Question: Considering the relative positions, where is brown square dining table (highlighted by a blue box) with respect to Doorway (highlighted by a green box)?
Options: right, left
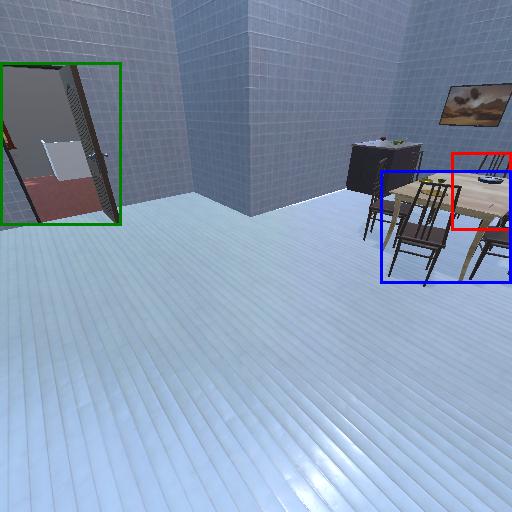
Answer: right